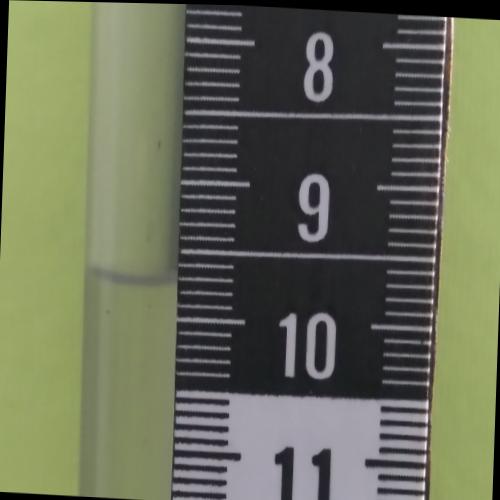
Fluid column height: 9.7 cm